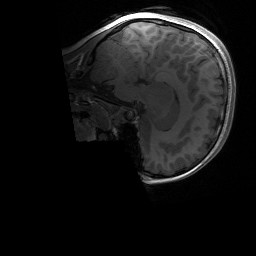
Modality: T1w
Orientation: sagittal
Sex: female
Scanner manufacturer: siemens
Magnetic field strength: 3 T
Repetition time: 1.9 s
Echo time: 0.00243 s